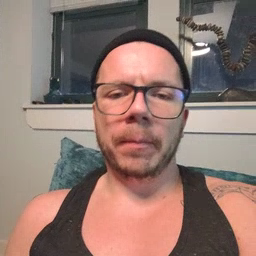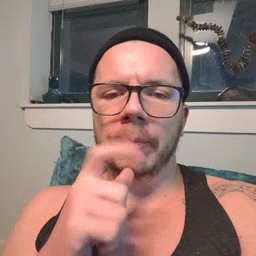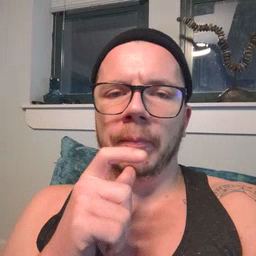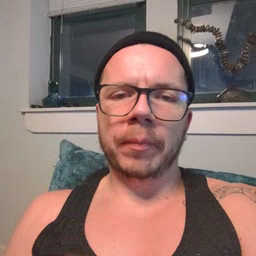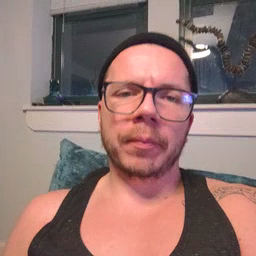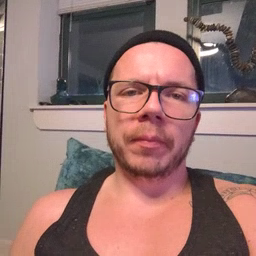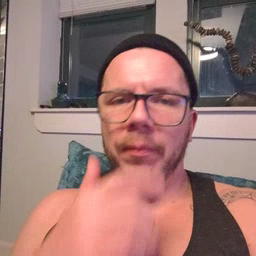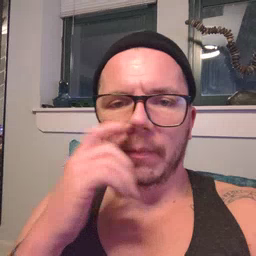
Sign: who